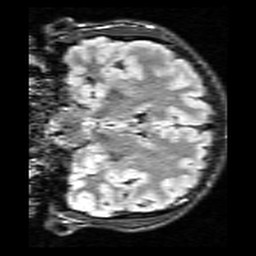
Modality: FLAIR
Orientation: coronal
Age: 25
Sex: male
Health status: healthy
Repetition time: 12 s
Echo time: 0.095 s